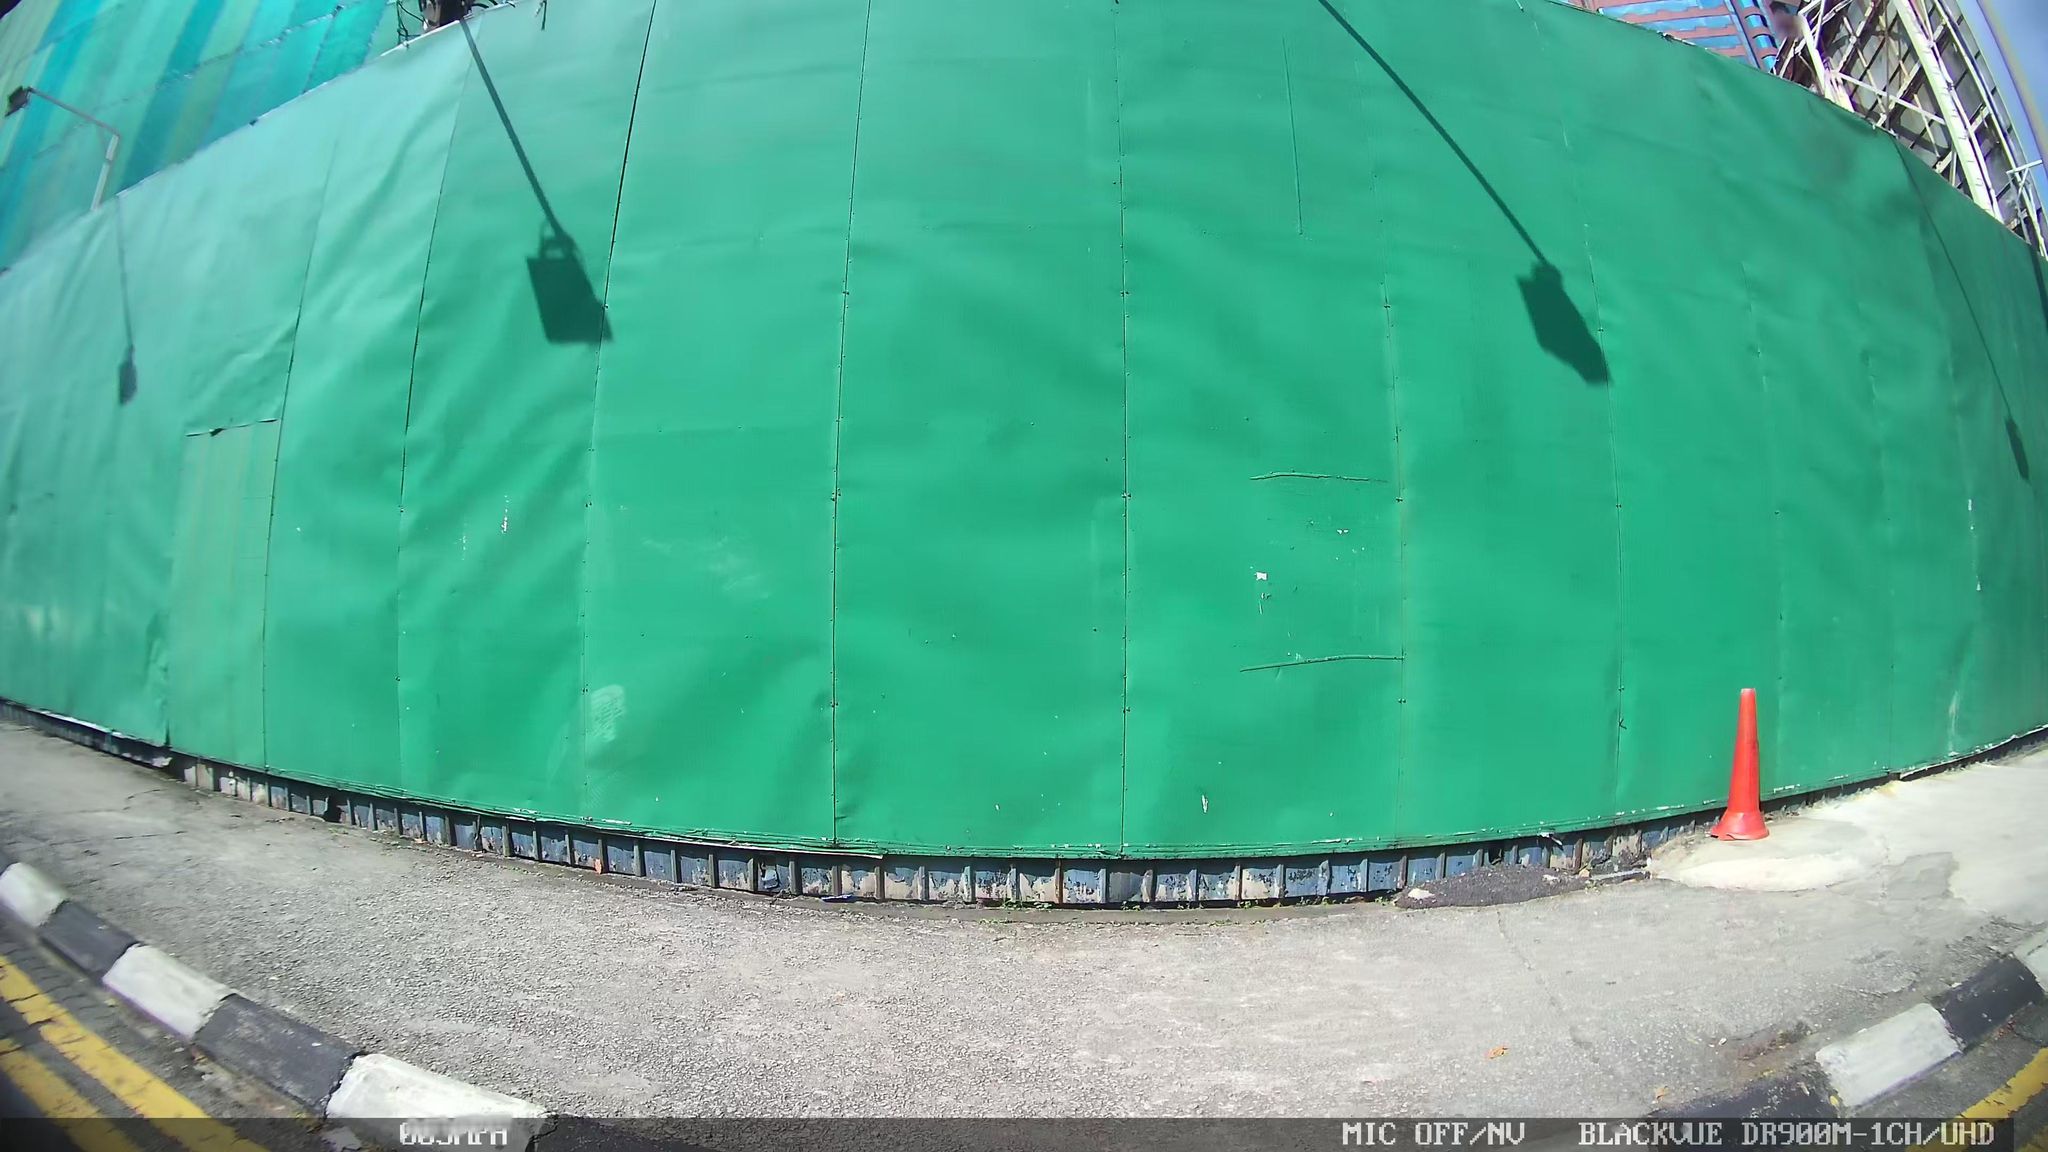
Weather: snowy
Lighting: day
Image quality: good
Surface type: driving surface
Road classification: track, steps
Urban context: urban centre
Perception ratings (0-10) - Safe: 1.14, Lively: 1.06, Beautiful: 2.13, Boring: 5.42, Depressing: 3.91, Wealthy: 2.21